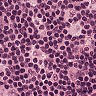
Metastatic tissue present: no